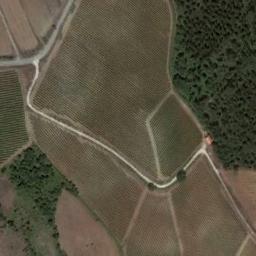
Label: rectangular_farmland